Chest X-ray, PA view. Patient: 63 years old, sex F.
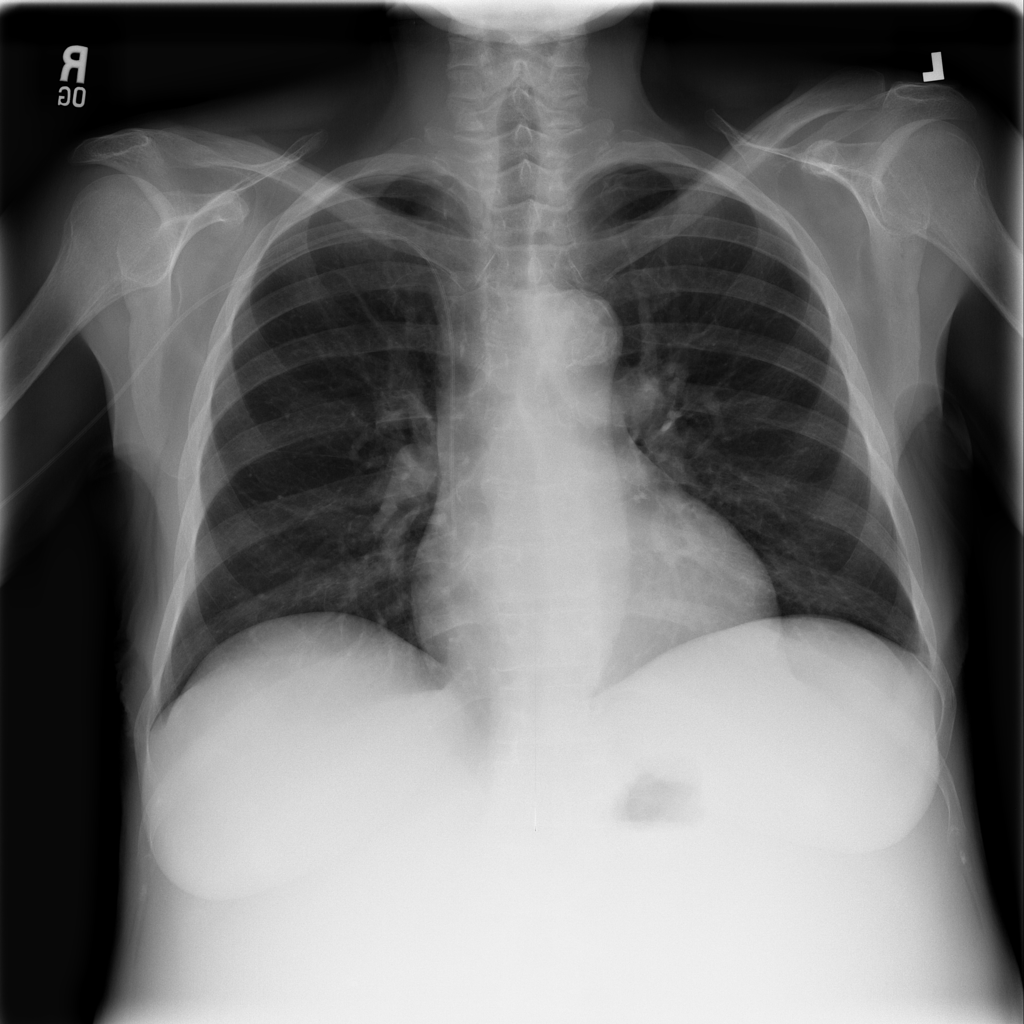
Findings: No Finding